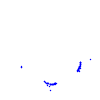
Particle: proton